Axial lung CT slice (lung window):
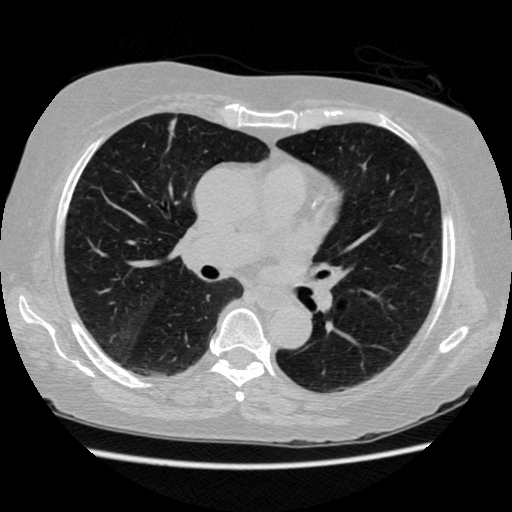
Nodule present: no